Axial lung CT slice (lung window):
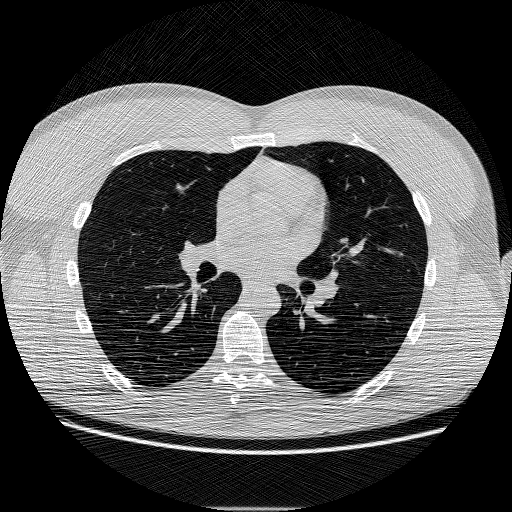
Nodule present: no